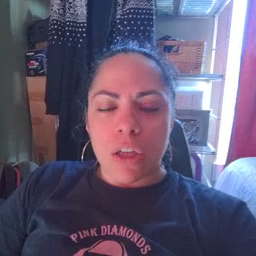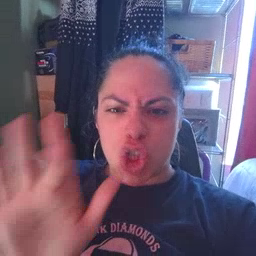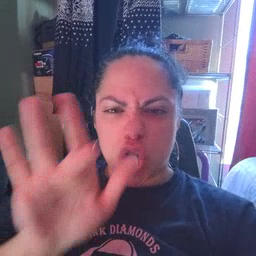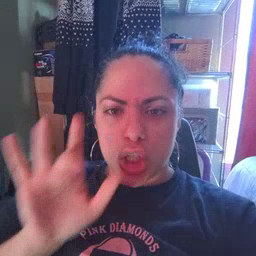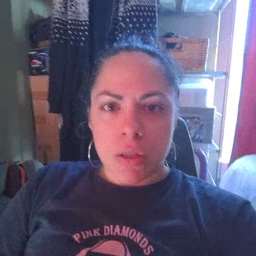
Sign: touch